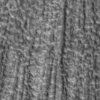
Label: not_dusty